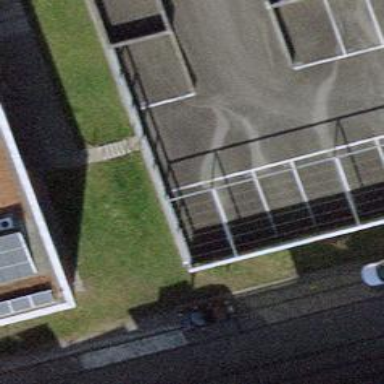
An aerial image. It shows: Fence.